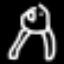
Label: frog